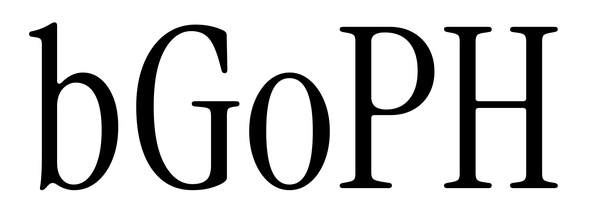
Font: InstrumentSerif-Regular